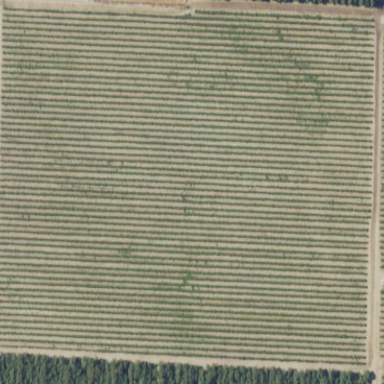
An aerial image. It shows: Beautiful vineyard in the countryside.